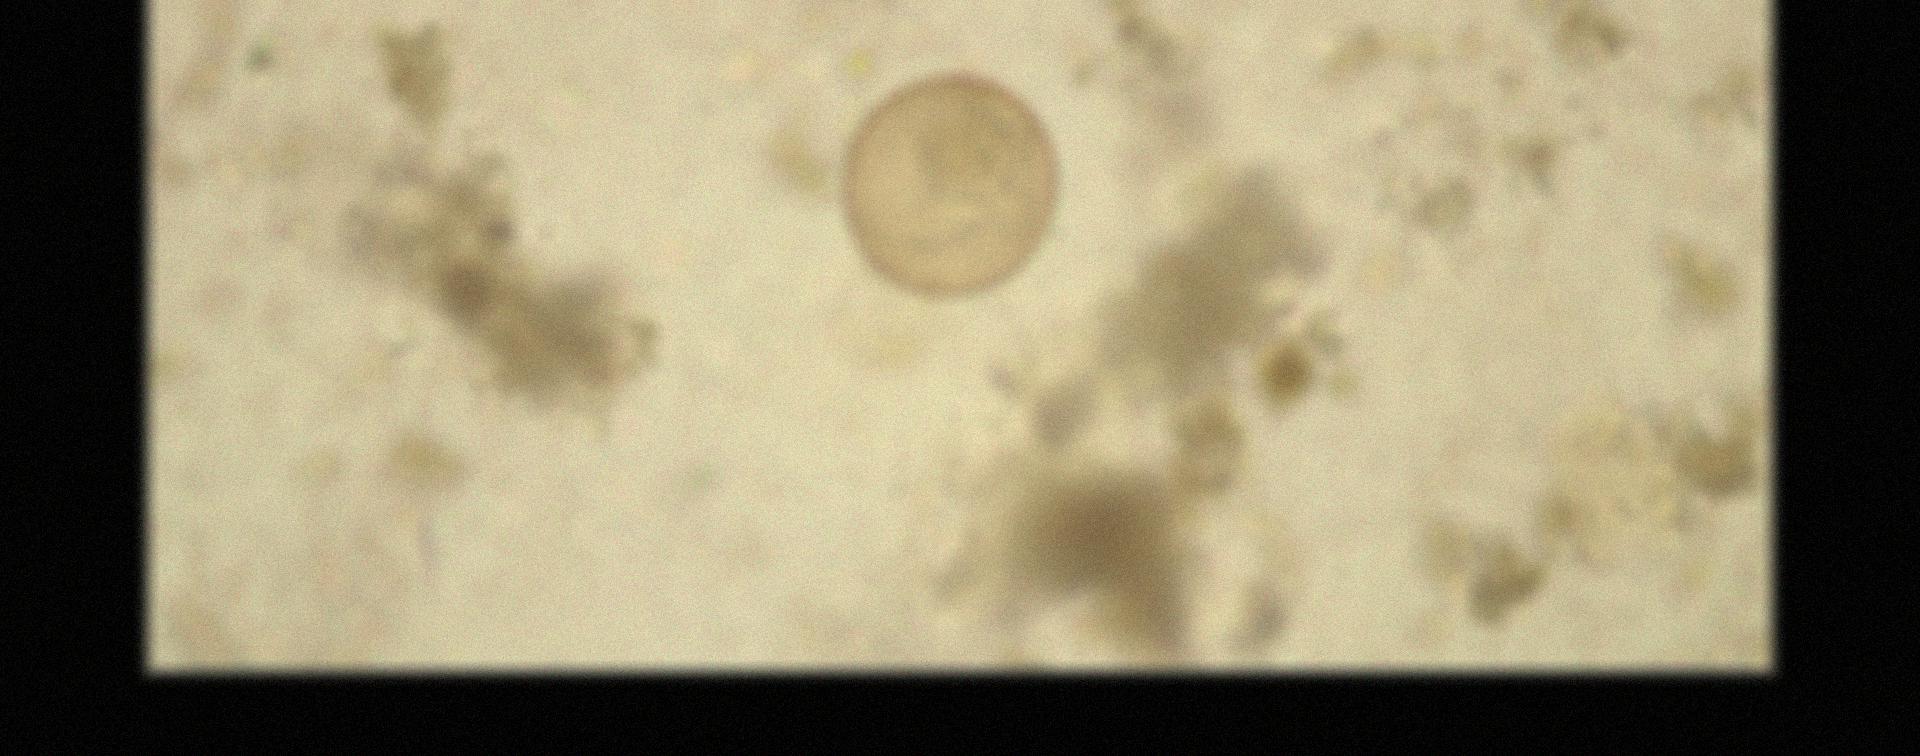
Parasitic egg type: Hymenolepis diminuta